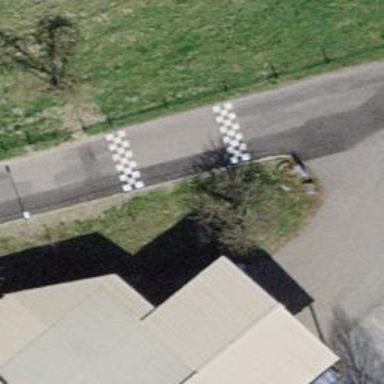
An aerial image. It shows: Asphalt road of unclassified type with traffic calming table.